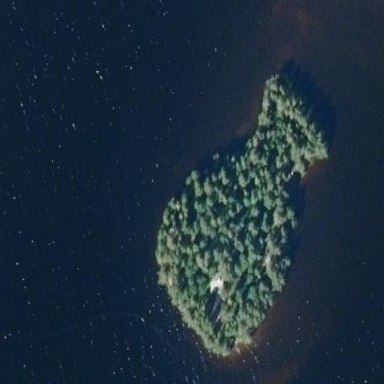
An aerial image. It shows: Islet.